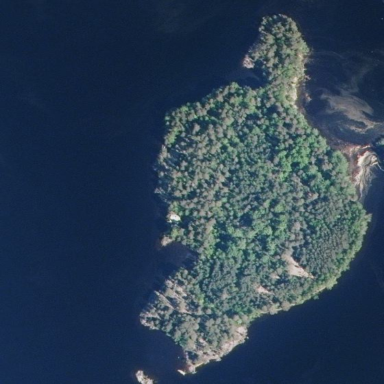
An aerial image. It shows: Islet.